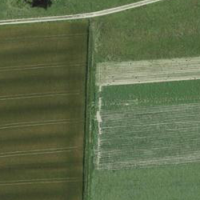
EUNIS habitat code: 52
Species observed at this site:
Gryllus campestris
Roeseliana roeselii